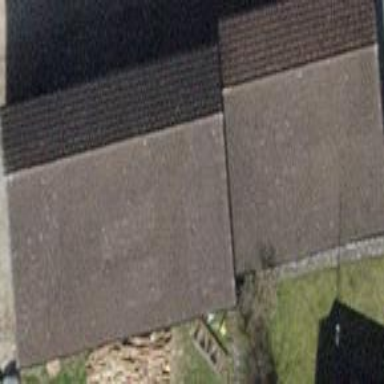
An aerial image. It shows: View of roof of building.